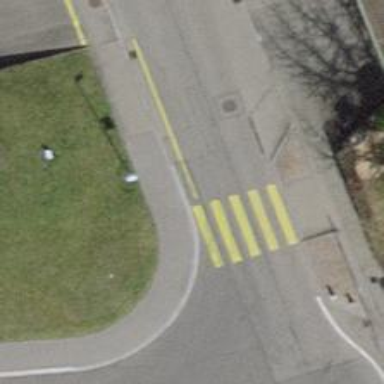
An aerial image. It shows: Marked crossing on footway.